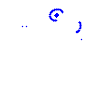
Particle: kaon